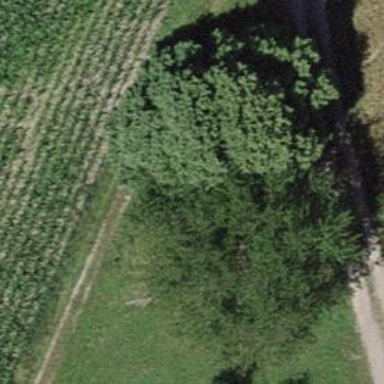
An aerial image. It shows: Agricultural area with deciduous broadleaved trees.